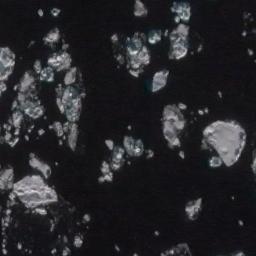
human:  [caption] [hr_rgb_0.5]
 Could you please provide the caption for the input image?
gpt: There are sea ice of different sizes .

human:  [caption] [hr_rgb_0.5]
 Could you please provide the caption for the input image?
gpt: There are many ice on the dark blue sea .

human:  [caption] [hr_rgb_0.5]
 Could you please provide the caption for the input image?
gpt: A lot of sea ice of different sizes floats in the deep blue sea .

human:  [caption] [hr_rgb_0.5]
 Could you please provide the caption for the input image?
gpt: Many ice cubes of various sizes are scattered floating on the blue sea .

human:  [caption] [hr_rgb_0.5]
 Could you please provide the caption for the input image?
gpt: There are some pieces of sea ice .